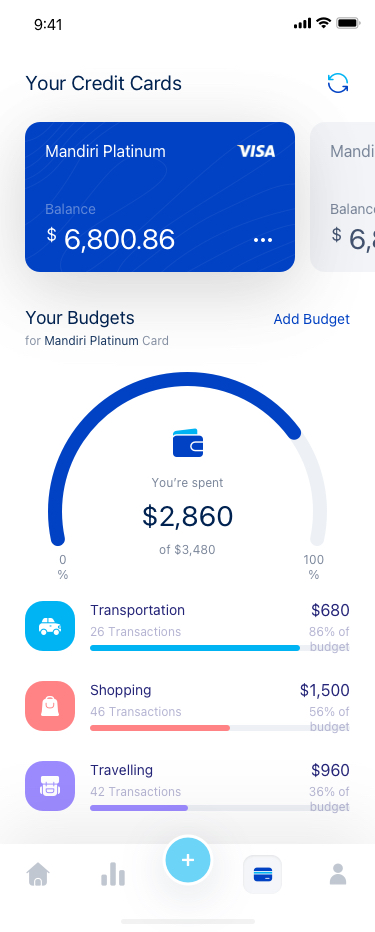
Text in this UI design:
Your Credit Cards
Your Budgets
for Mandiri Platinum Card
Add Budget
0%
100%
You’re spent
of $3,480
$2,860
Transportation
$680
26 Transactions
86% of budget
Shopping
$1,500
46 Transactions
56% of budget
Travelling
$960
42 Transactions
36% of budget
Mandiri Finance
Balance
6,800.86
$
Mandiri Platinum
Balance
6,800.86
$